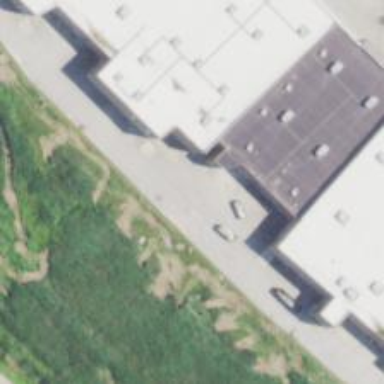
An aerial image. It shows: Building.